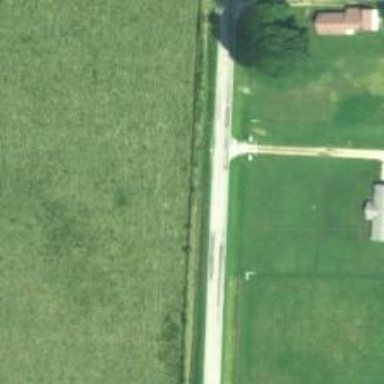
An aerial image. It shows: Asphalt road classified as tertiary.